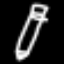
Label: pencil